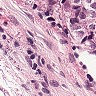
Metastatic tissue present: yes